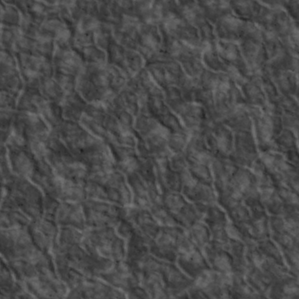
Label: non_frost